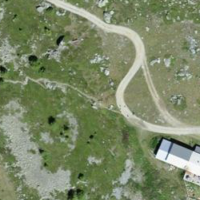
EUNIS habitat code: 26
Species observed at this site:
Marmota marmota
Saxifraga paniculata
Oenanthe oenanthe
Anthus spinoletta
Dendrocopos major
Turdus viscivorus
Spinus spinus
Carduelis citrinella
Alauda arvensis
Erithacus rubecula
Phoenicurus ochruros
Sitta europaea
Nucifraga caryocatactes
Certhia familiaris
Garrulus glandarius
Falco tinnunculus
Corvus corax
Periparus ater
Chamaenerion angustifolium
Cyanistes caeruleus
Lophophanes cristatus
Monticola saxatilis
Linaria cannabina
Fringilla coelebs
Turdus merula
Melitaea diamina
Saxicola rubetra
Parus major
Milvus milvus
Regulus regulus
Pyrrhocorax graculus
Aquila chrysaetos